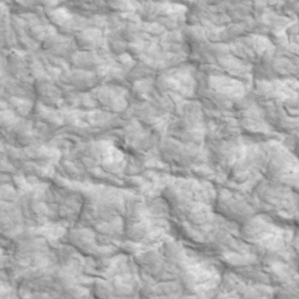
Label: non_frost